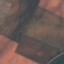
Land use / land cover class: AnnualCrop